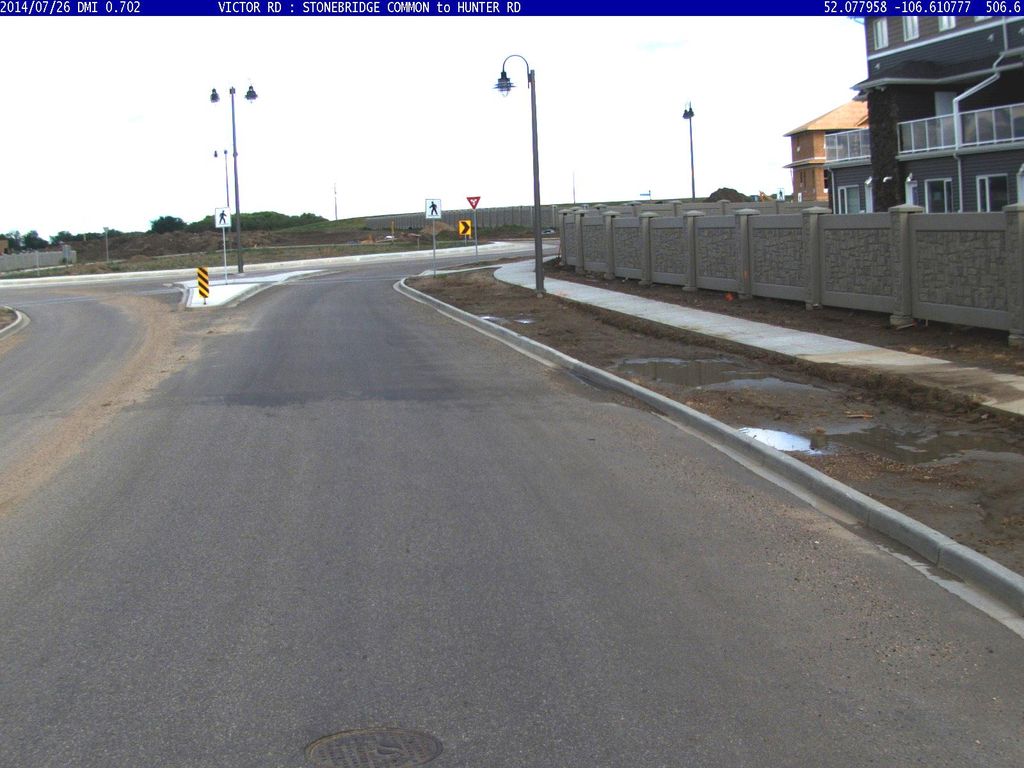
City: saskatoon